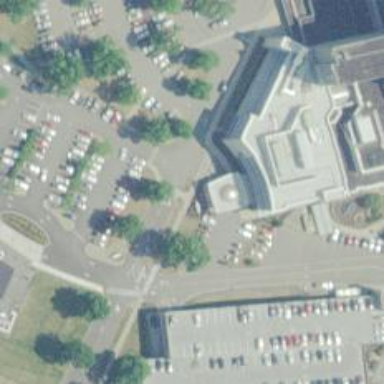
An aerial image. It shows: Hospital providing healthcare services.